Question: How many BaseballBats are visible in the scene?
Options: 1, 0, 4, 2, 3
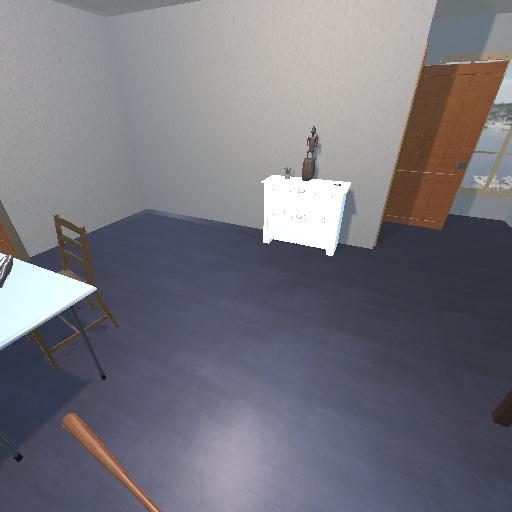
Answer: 1